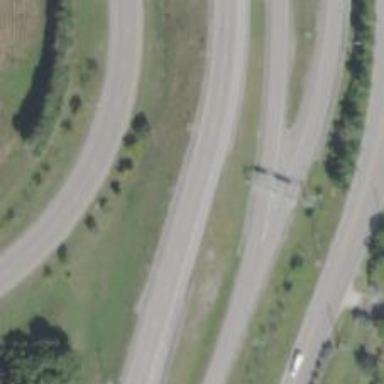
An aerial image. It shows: Asphalt motorway link.